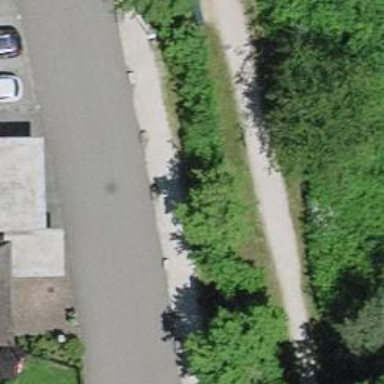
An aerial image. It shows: Unpaved footway.